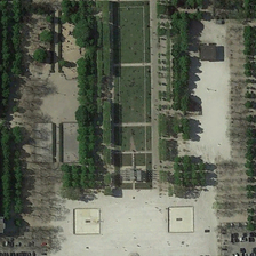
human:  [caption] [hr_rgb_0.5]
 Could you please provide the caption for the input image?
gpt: Next to the square is a rectangular lawn with several rows of trees.

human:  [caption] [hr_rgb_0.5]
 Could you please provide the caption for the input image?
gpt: rows of trees surrounds the meadows at the center of this square .

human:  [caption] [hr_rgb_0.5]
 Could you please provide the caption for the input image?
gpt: There is a rectangular lawn near the square, surrounded by rows of trees.

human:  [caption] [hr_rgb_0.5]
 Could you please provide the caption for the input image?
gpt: Near the square is a rectangular lawn surrounded by rows of trees.

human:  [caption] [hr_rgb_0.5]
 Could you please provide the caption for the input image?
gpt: Next to the square is a rectangular lawn surrounded by rows of trees.